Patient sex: M
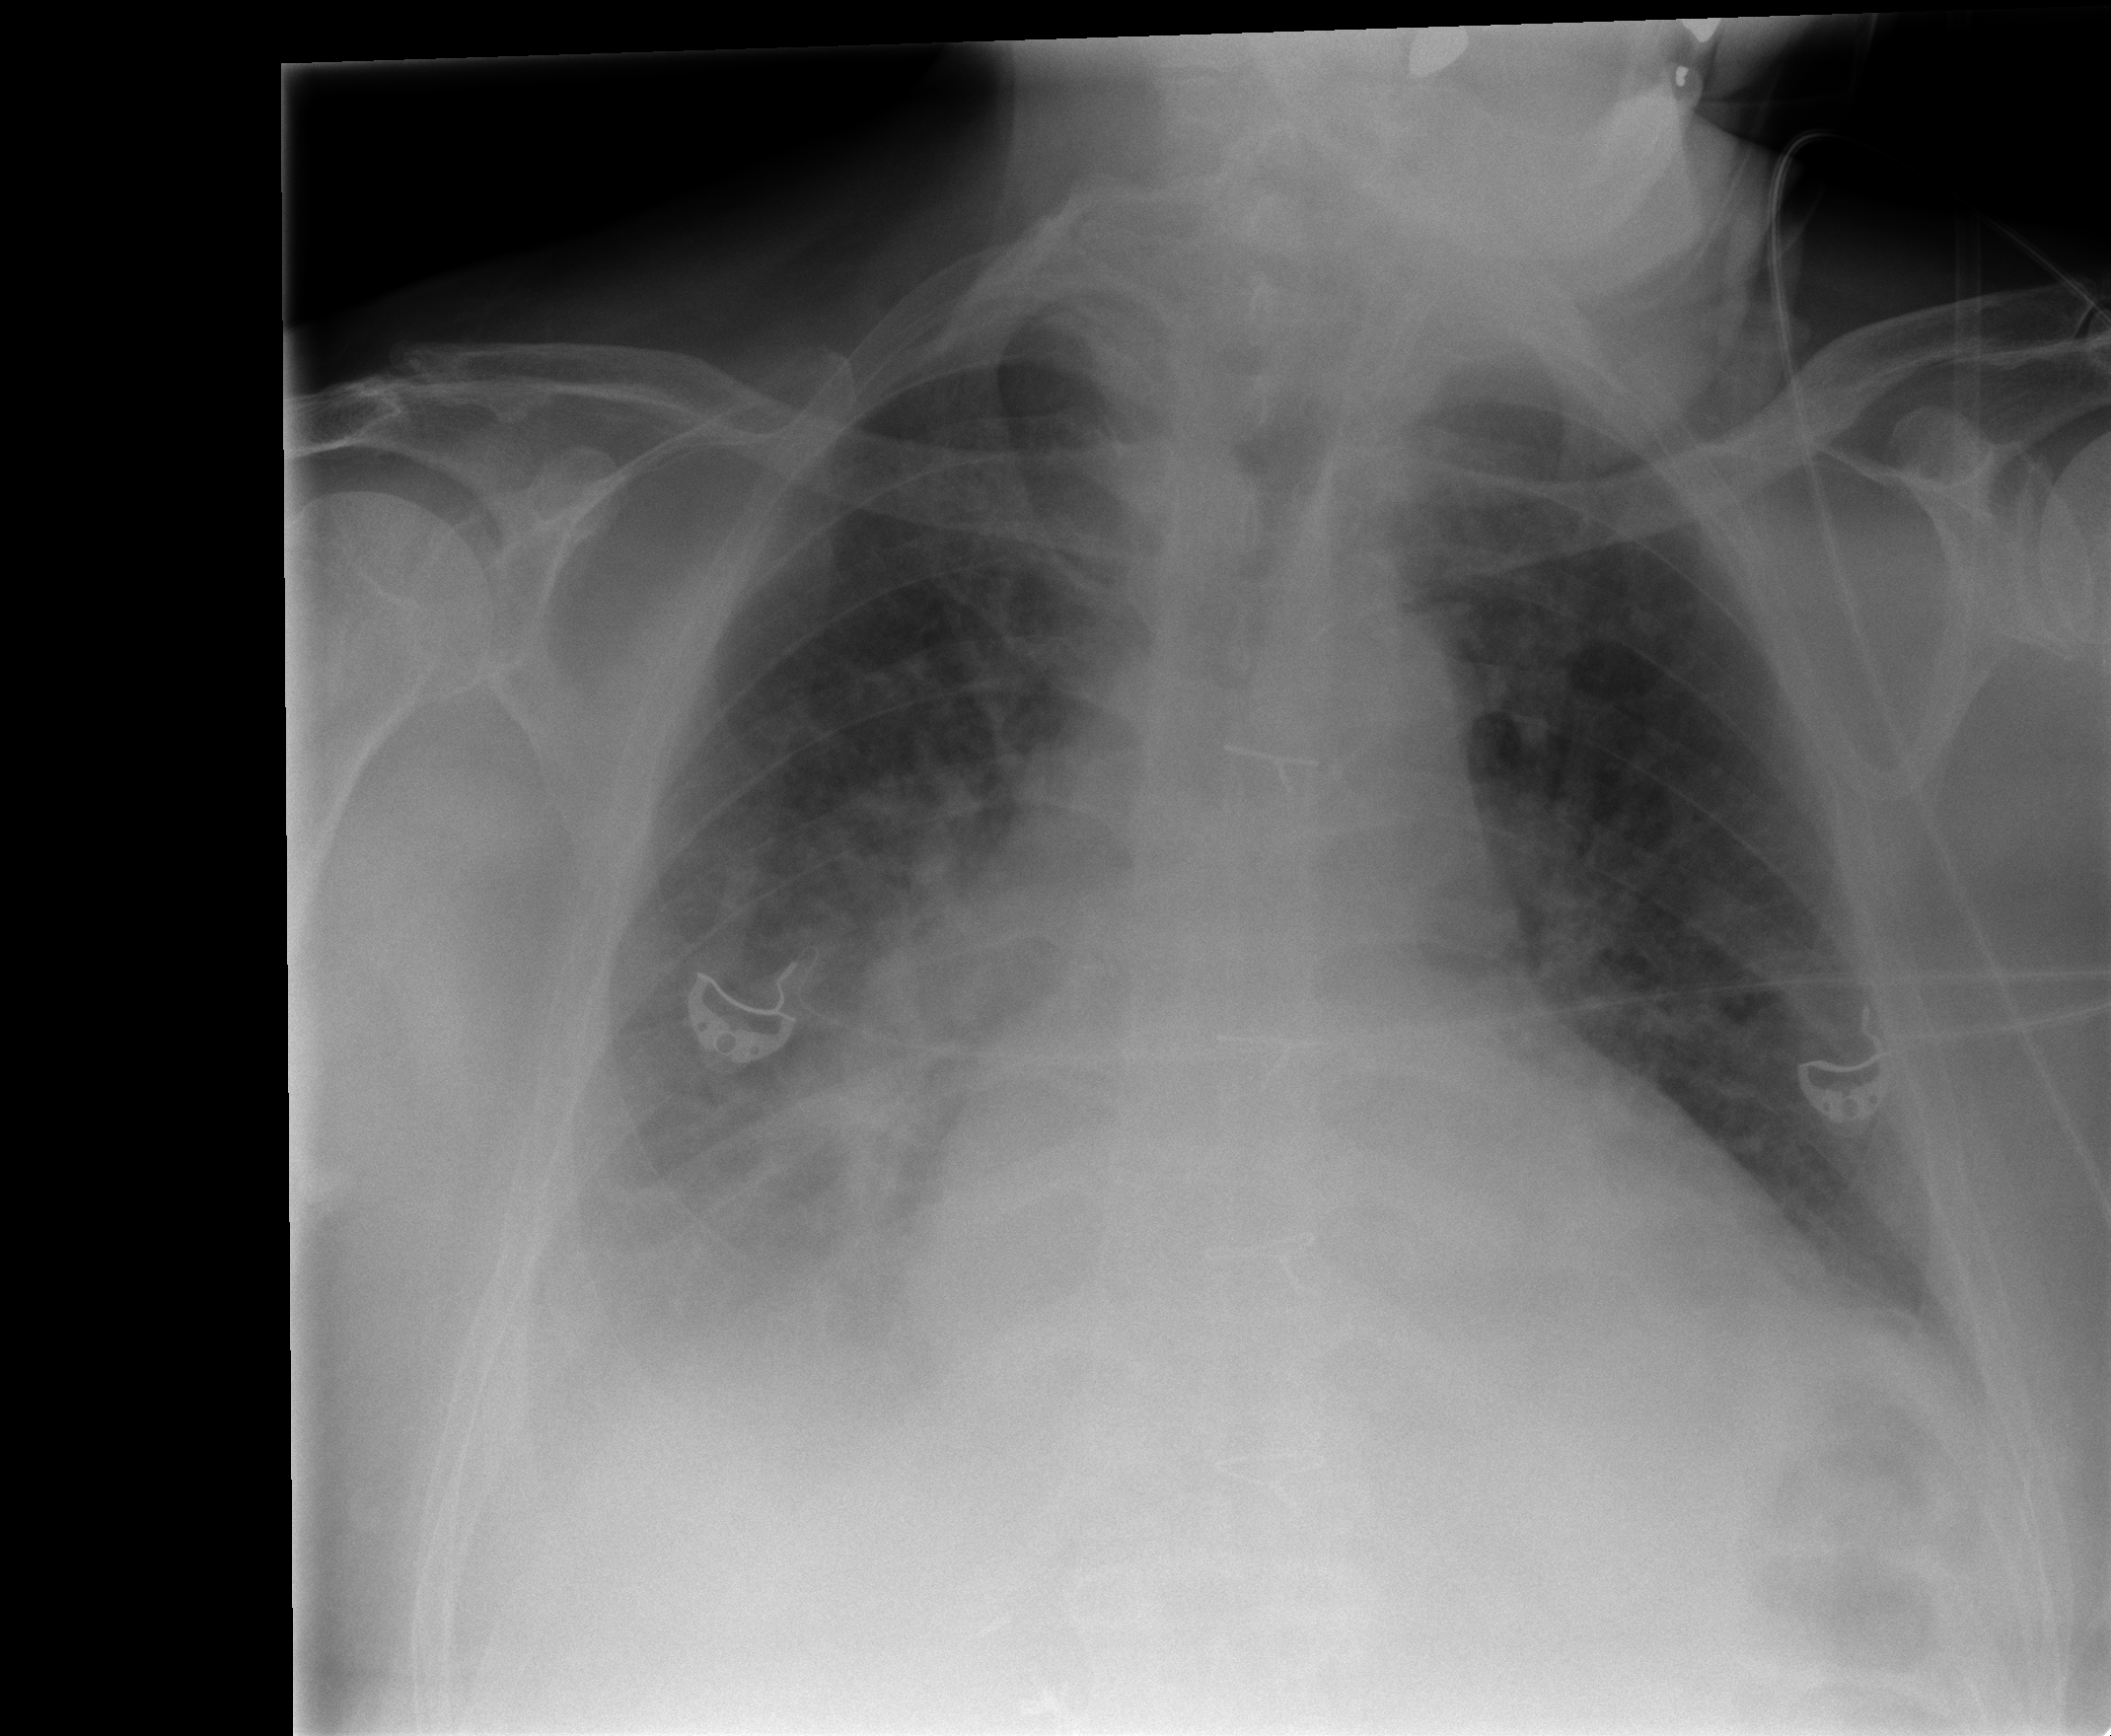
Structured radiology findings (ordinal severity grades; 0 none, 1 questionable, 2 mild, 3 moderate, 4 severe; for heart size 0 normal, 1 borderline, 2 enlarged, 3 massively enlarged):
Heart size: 2
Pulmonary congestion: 0
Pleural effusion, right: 2
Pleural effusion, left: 0
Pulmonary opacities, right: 0
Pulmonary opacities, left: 0
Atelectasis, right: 2
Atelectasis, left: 0